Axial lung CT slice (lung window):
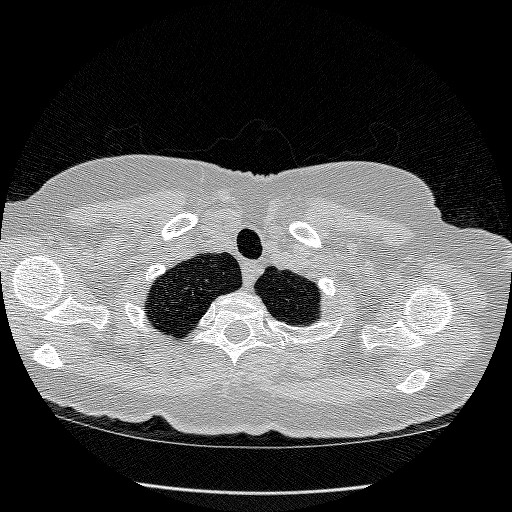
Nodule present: no